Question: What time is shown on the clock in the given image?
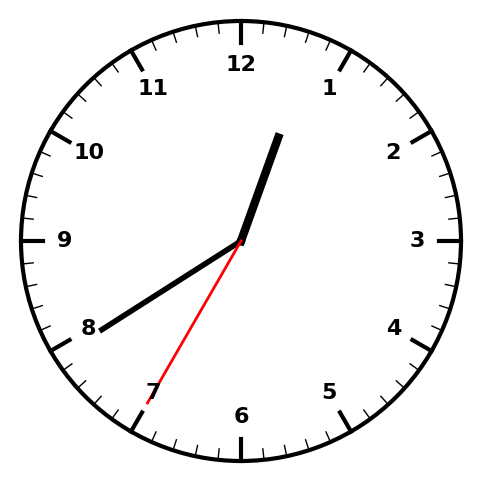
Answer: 12:39:35